Question: I'm new to web design, so please forgive if this is super simple- I've tried everything I know and can't quite seem to get this right.
I've put together a contact form using html & css. Ideally, I'd like to have a 1px line extending from each label to use as an input guide. This line should be level with the bottom of the label. I'd also like a series of lines extending vertically in the text area to allow for extra writing space.
Currently, the input lines for Name and Email aren't showing, and there is only one line at the very bottom of the textarea for Message.
Here's the code I'm working with:
'''
<div id="contact-form">
<div id="invite">
<h1>Let's Talk.</h1>
<div class="postinfo">
<h2>Have you got a project needing an eye for detail and a creative touch? I'd love to hear from you.</h2>
</div><!-- end postinfo -->
</div><!-- end invite -->
<form>
<label for="user">Name:</label>
<input type="text" name="user" value="" /><br />
<label for="emailaddress">Email:</label>
<input type="text" name="emailaddress" value="" /><br />
<label for="comments">Message:</label>
<textarea name="comments"></textarea><br />
<input type="submit" name="submitbutton" id="submitbutton" value="Submit" />
</form>
</div><!-- end contact -->
#contact-form {
float: left;
margin-left: 300px;
margin-top: 310px;
}
#invite .postinfo {
list-style-type: none;
width: 150px;
}
label {
float: left;
font-family: dalle;
font-size: 160%;
letter-spacing: 2px;
text-transform: uppercase;
margin-left: 200px;
margin-top: -105px;
width: 120px;
}
input, textarea {
border-style: none;
border-bottom: 1px solid #202020;
margin-bottom: 5px;
margin-left: 300px;
margin-top: -105px;
width: 245px;
}
textarea {
width: 250px;
height: 150px;
}
#submitbutton {
background: none;
border-style: none;
font-family: Georgia,
Constantia,
"Lucida Bright",
"Bitstream Vera Serif",
"Liberation Serif",
serif;
margin-left: 173px;
margin-top: 5px;
width: 90px;
}
br {
clear: left;
}
'''
Ideal outcome:

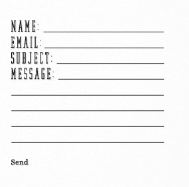
Answer: There were some unneeded CSS rules on your codes. Try this <URL> to see it fixed to some extent but lines on text area cannot be achieved using CSS.
You need to use image for that. See a <URL>